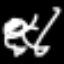
Label: donut